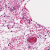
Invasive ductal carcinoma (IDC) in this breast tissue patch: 0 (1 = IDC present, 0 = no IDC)